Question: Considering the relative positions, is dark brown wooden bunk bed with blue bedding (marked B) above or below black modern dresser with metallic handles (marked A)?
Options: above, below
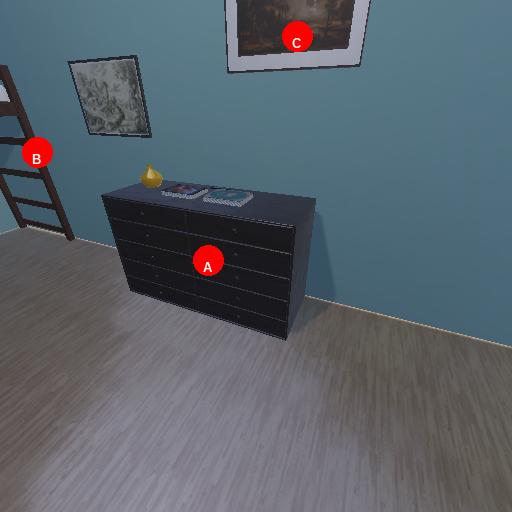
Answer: above